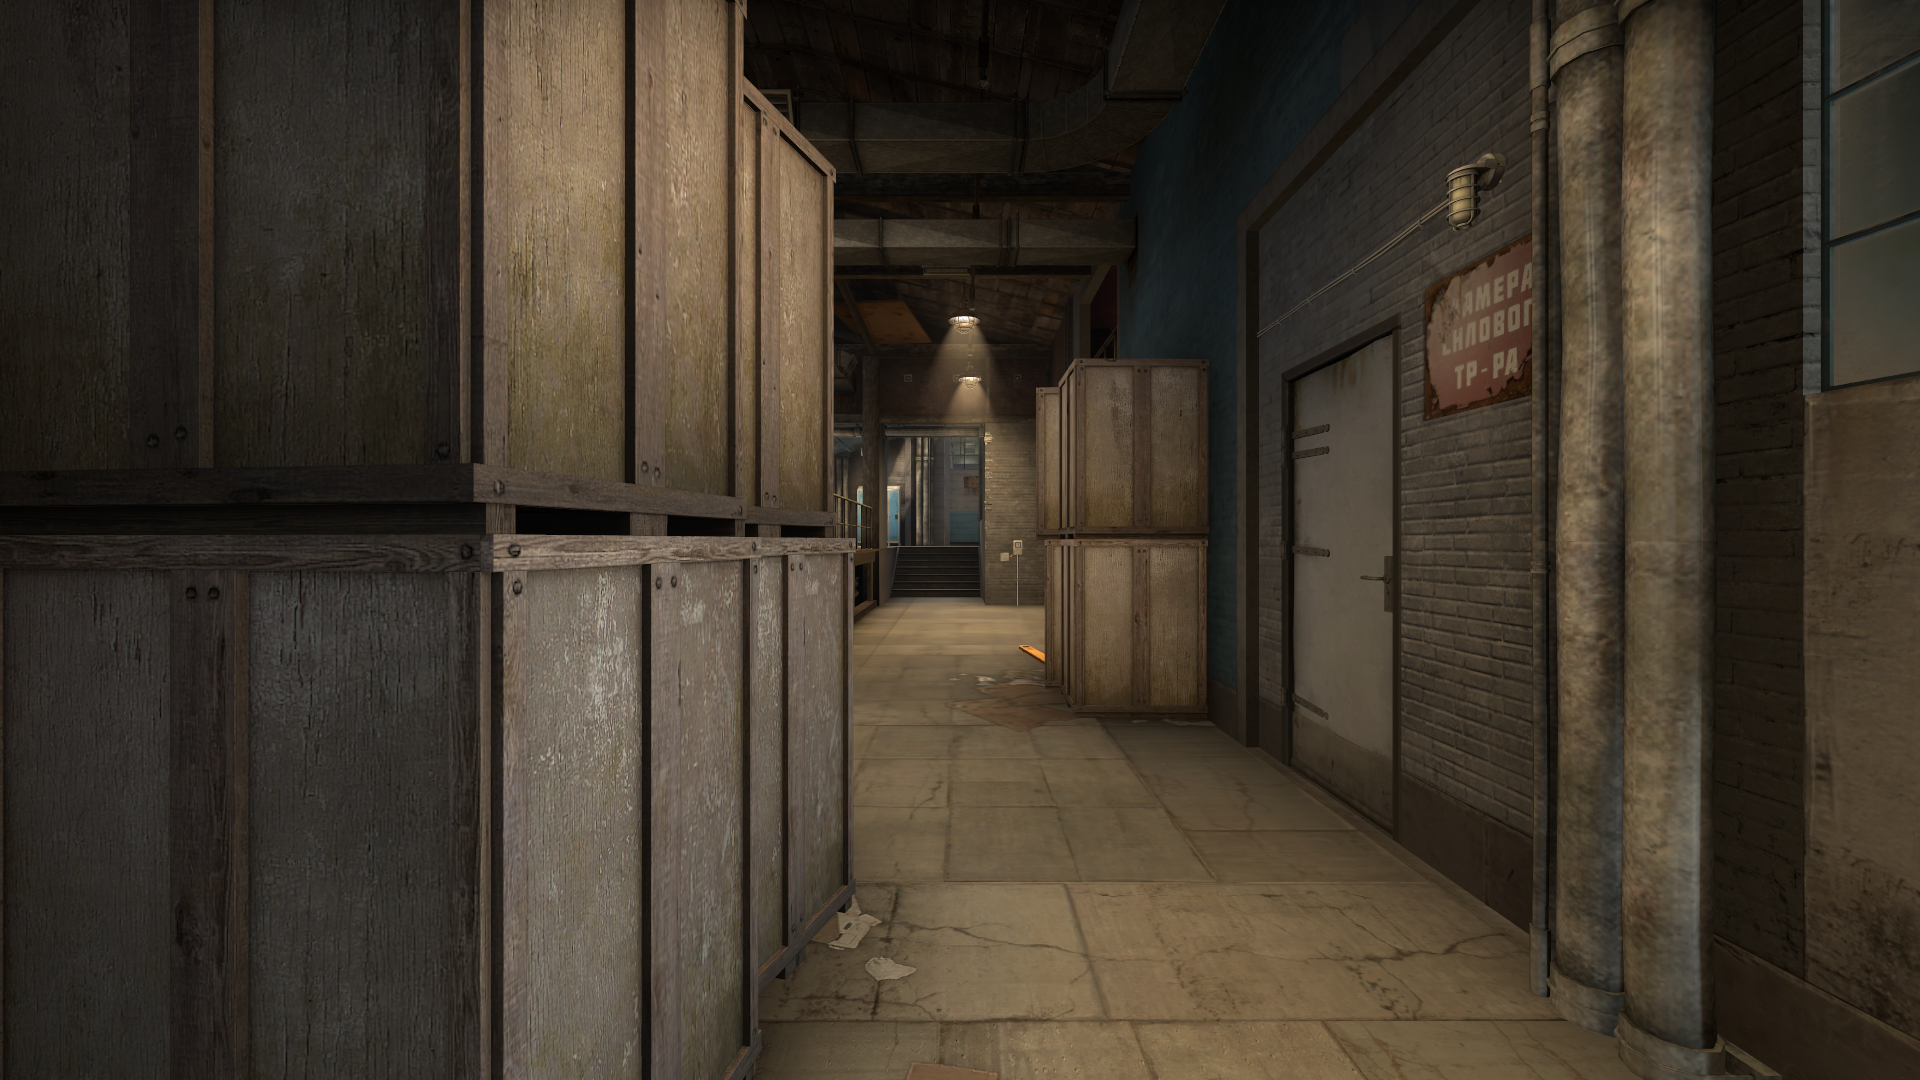
Map: de_train